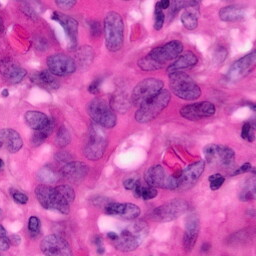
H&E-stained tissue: Pancreatic